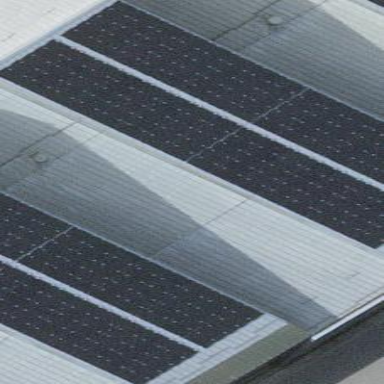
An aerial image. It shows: Solar photovoltaic panel generator.